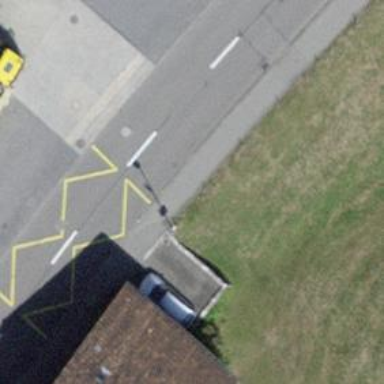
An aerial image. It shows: Bus stop with platform for public transport.